Question: I'm tuning an app we run on App Engine and one of the largest costs is data store reads and writes. I have noticed one of the biggest offenders of the writes is when we persist an order.
Basic data is Order has many items - we store both separately and relate them like this:
'''
@PersistenceCapable
public class Order implements Serializable {
@Persistent(mappedBy="order")
@Element(dependent = "true")
private List<Item> orderItems;
// other fields too obviously
}
@PersistenceCapable
public class Item implements Serializable {
@Persistent(dependent = "true")
@JsonIgnore
private Order order;
// more fields...
}
'''
The appstats is showing two data store puts for an order with a single item - but both are using massive numbers of writes. I want to know the best way to optimize this from anyone who's got experience.
AppStats data:
> real=34ms api=1695ms cost=6400 billed_ops=[DATASTORE_WRITE:64]real=42ms api=995ms cost=3600 billed_ops=[DATASTORE_WRITE:36]

Some of the areas I know of that would probably help:
1. less indexes - there's implict indexes on a number of order and item properties that I could tell appengine not to index, for example item.quantity is not something I need to query by. But is that what all these writes are for?
2. de-relate item and order, so that I just have a single entity OrderItem, removing the need for a relationship at all (but paying for it with extra storage).
3. In terms of explicity indexes, I only have 1 on the order table, by order date, and one on the order items, by SKU/date and the implict one for the relationship.
4. If the items were a collection, not a list, would that remove the need for an index on the children _IDX entirely?
So, my question would be, are any of the above items going to herald big wins, or are there other options I've missed that would be better to focus on initially?
Bonus points: Is there a good article somewhere?
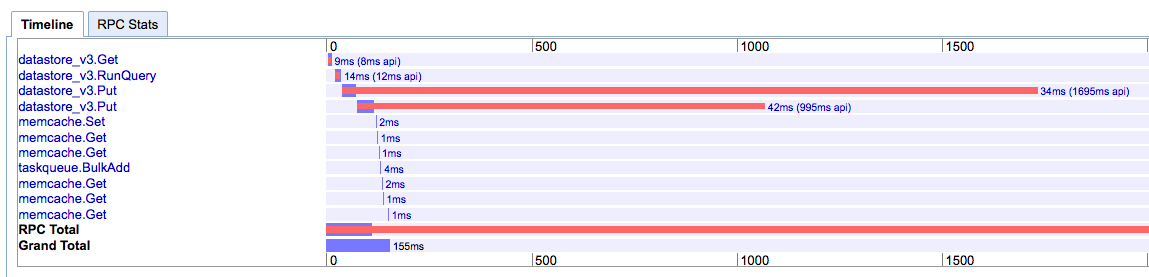
Answer: <URL> clearly state:
- New Entity Put (per entity, regardless of entity size): 2 writes + 2 writes per indexed property value + 1 write per composite index value- Existing Entity Put (per entity): 1 write + 4 writes per modified indexed property value + 2 writes per modified composite index value- Also relevant: <URL>
On to questions:
1. Yes, number of write ops is related to number of indexes properties. Make them unindexed to save write ops.
2. Combining two entities together would save you 1 write (or 2 in case of new entities).
3. You don't need to have "explicit" indexes for one property only. These are generated automatically by appengine. You just need to explicitly configure compound indexes, spanning more properties.
4. No. Collection or List (= Collection with order) is just a Java representation, Datastore API always uses list internally (= items added retain their order).
Number of indexes affect cost of write but not it's speed. <URL>: commit phase where entity data is saved, and apply phase where indexes are built. The 'put' operation returns after commit phase and is not affected by number of indexes.
In your case you are calling two puts, one after another. As you can see from AppStats graph they happen consecutively. You might want to execute them in parallel as <URL>.